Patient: sex M, age 48
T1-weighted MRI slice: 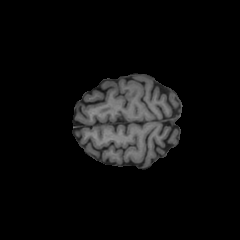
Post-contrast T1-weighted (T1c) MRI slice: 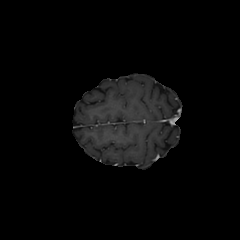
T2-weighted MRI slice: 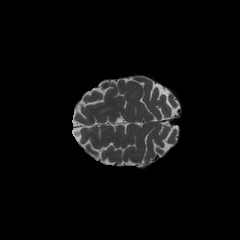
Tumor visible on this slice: no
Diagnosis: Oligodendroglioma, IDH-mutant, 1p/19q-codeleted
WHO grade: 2